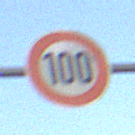
Verkehrszeichen: Geschwindigkeit100
Umgebung: Outdoor, Nature
Tageszeit: SunriseSunset
Wetter: PartlyCloudy
Licht: Natural
Jahreszeit: NotSpecified
Kontrast: LowContrast